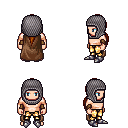
a pixel art fantasy rpg character, male body template, human, light skin, brown cape, gold greaves, brunette ponytail hairstyle, chain hood, leather bracers, metal boots, four views (front, back, left, right), 2x2 character sprite sheet, small pixel art, hard edges, no anti-aliasing